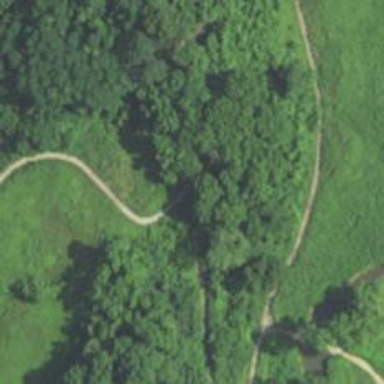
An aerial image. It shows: Path for both roads and golfers.